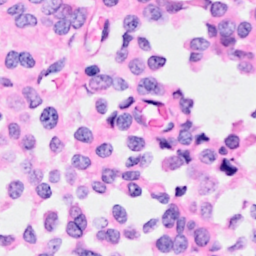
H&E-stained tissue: Breast